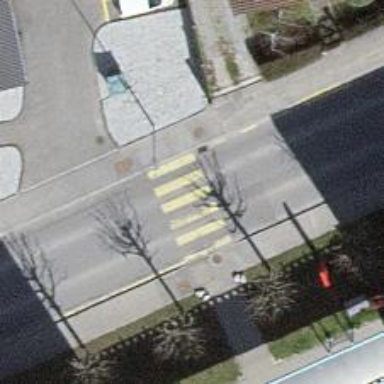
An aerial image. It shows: Uncontrolled zebra crossing on the road.